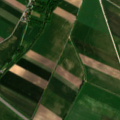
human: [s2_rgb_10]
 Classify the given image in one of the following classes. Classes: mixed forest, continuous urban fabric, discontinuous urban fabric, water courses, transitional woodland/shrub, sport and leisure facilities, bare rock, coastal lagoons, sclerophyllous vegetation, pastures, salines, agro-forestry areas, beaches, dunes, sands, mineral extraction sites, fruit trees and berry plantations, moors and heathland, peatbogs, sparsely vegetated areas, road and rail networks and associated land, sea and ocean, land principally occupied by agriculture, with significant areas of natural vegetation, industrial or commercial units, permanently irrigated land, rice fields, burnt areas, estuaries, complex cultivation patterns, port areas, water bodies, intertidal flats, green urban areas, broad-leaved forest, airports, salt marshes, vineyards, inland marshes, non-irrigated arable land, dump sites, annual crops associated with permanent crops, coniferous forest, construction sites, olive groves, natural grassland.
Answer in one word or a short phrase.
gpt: discontinuous urban fabric, non-irrigated arable land, vineyards